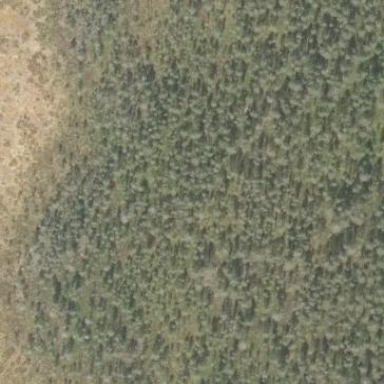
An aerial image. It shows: Needle-leaved woodland.